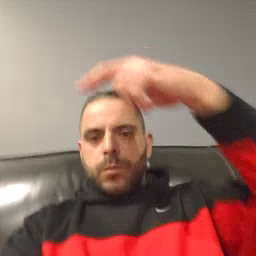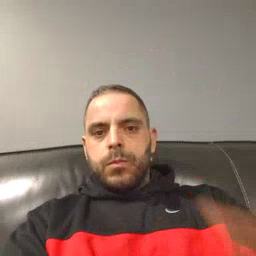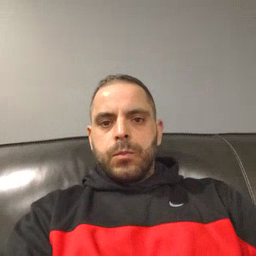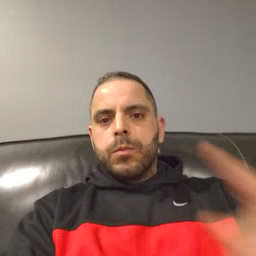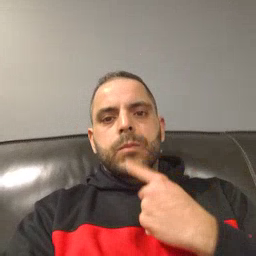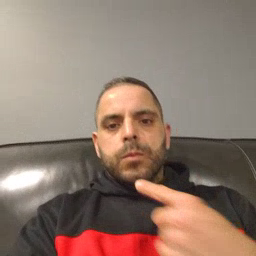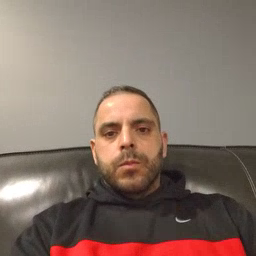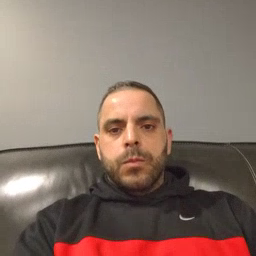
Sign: red